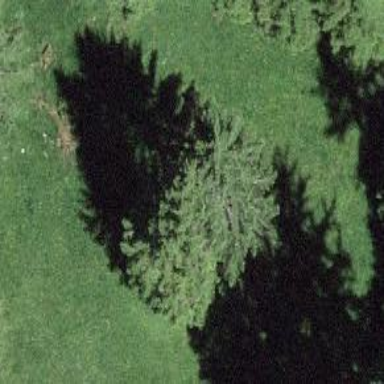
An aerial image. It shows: Single tag "natural: tree."